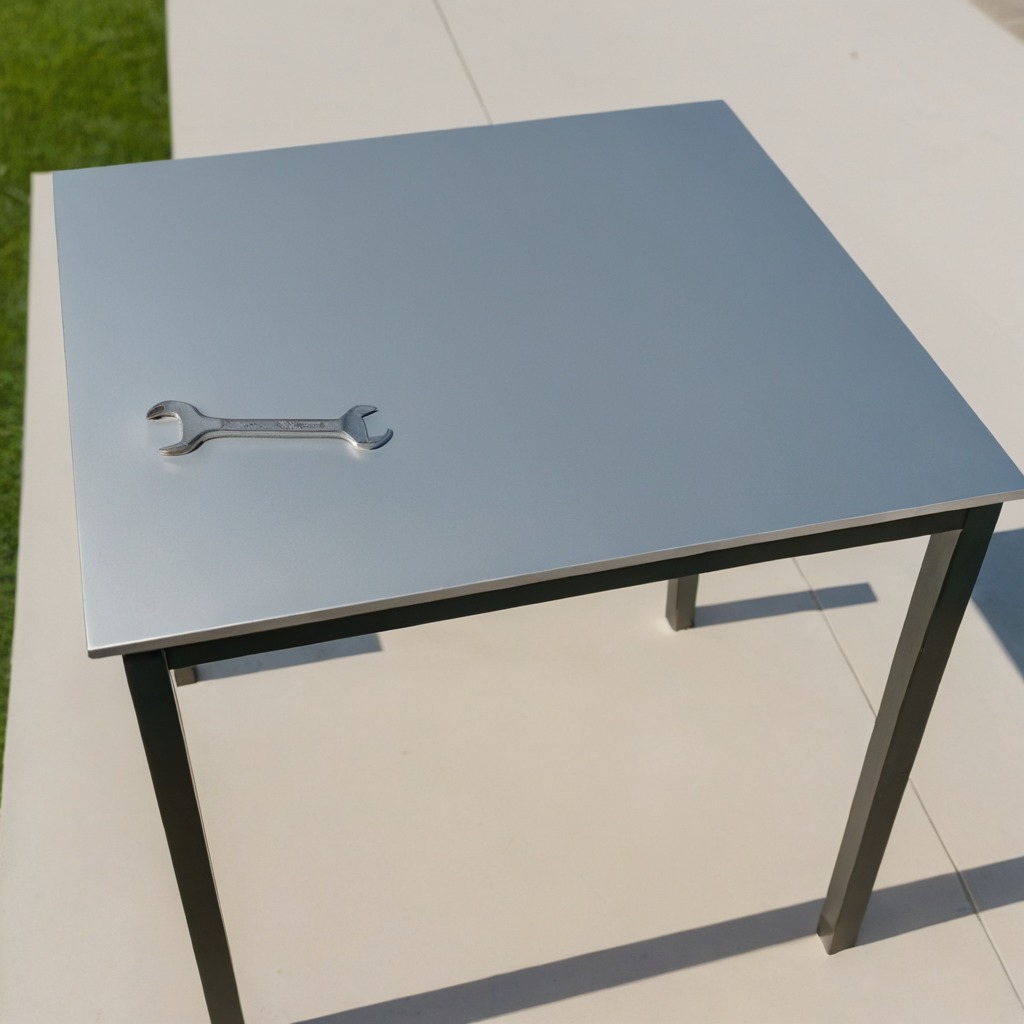
An wrench is lying on the table.